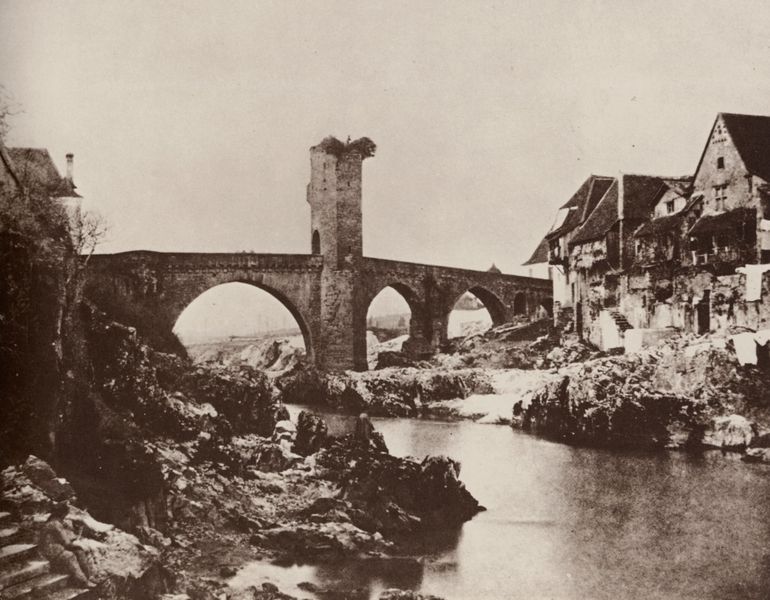
Titel: Die Brücke von Orthez (Basses Pyrénées)
Künstler: John Stewart
Schlagwörter: felsen, himmel, schatten, wasser, weiß, bäume, fluss, landschaft, sitzen, ufer, äste, fenster, frankreich, grau, licht, schwarz, straße, gebäude, weg, alt, architektur, mensch, stein, steine, häuser, spiegelung, zweige, brücke, brüstung, gebüsch, gewässer, kamin, turm, ansicht, fassade, fassaden, italien, ort, abhang, hang, dorf, dächer, giebel, sepia, bogenbrücke, joche, böschung, treppe, treppen, stufen, foto, fotografie, photographie, bögen, gang, treppenstufen, ruine, steinbrücke, gefälle, schwarzweiß, photo, gestrüpp, verfallen, brückenturm, brückenkopf, zäuserzeile, brückenturmn